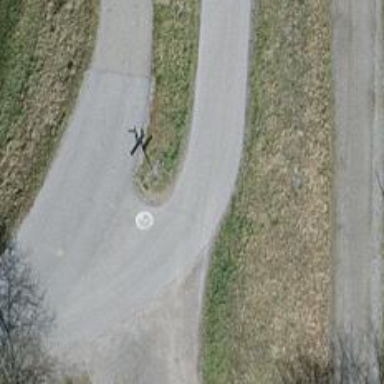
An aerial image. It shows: Guidepost with information.